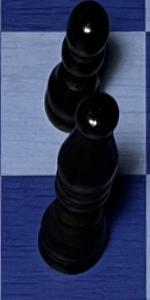
Label: Bishop_Black